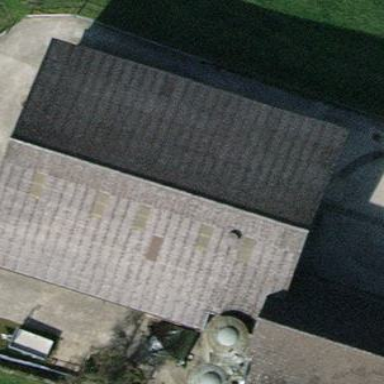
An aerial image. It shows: Barn.